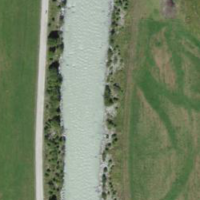
EUNIS habitat code: 26
Species observed at this site:
Rhinanthus minor